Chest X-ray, AP view. Patient: 80 years old, sex M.
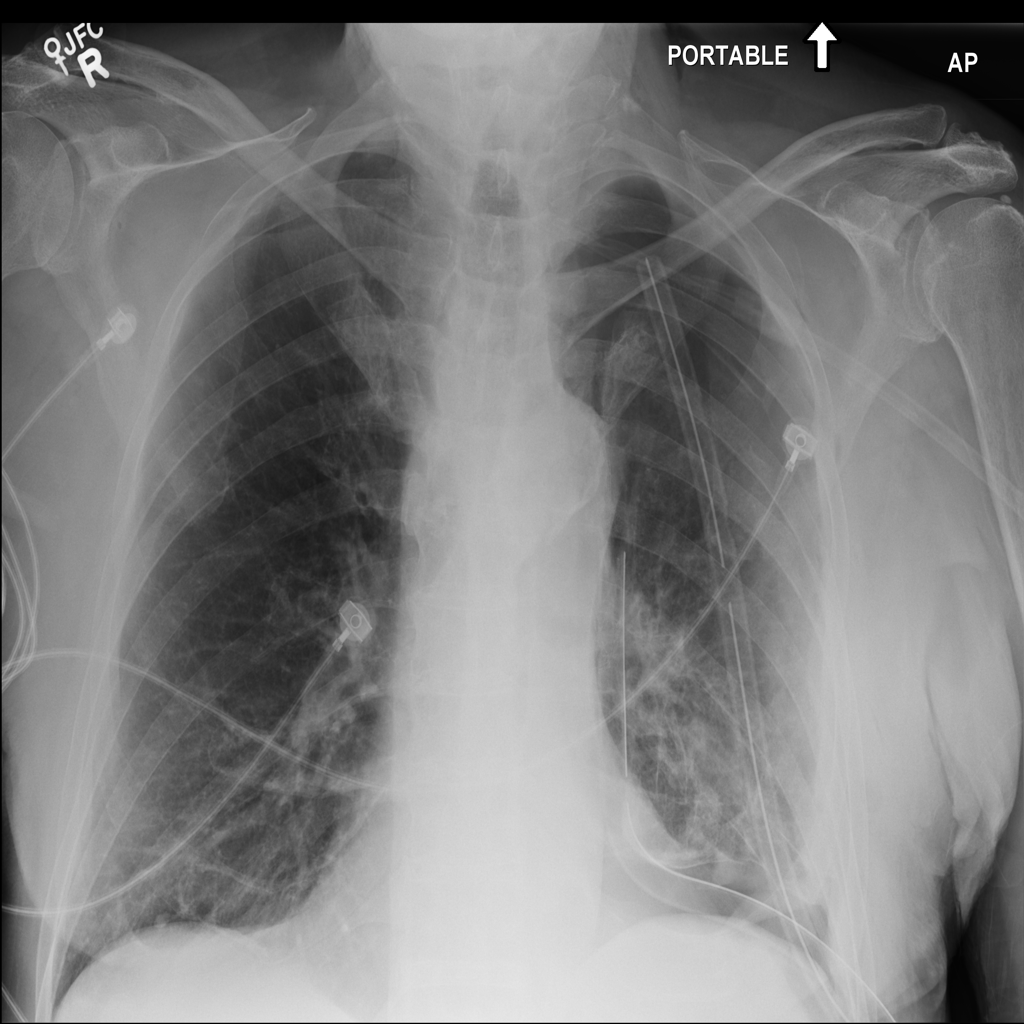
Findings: Atelectasis, Emphysema, Infiltration, Pneumothorax